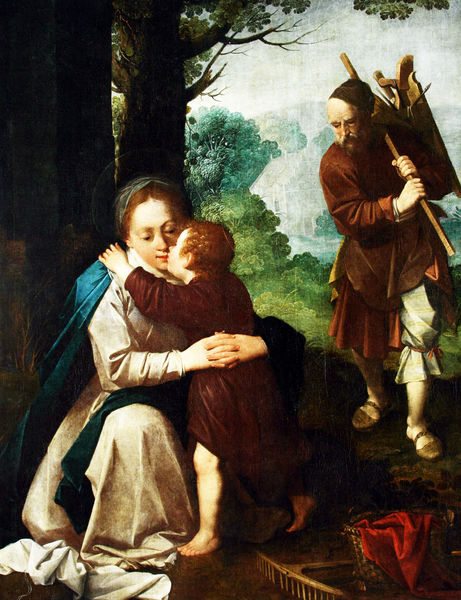
Titel: Die Hl. Familie im Freien
Künstler: Ulrich Loth
Standort: München
Institution: Bayerische Staatsgemäldesammlungen
Schlagwörter: baum, berg, blau, blätter, dunkel, fuß, gemälde, himmel, mann, schatten, umhang, weiß, bäume, grün, landschaft, menschen, ocker, sitzen, äste, braun, frau, grau, hell, hintergrund, holz, kleid, kleider, licht, ohr, szene, türkis, vordergrund, blick, haus, rot, tuch, weg, wiese, hochformat, malerei, schleife, alt, bart, hose, jung, mütze, arm, falten, kleidung, tragen, ärmel, bild, hände, niederlande, porträt, öl, hügel, natur, zweige, busch, boden, gewand, haare, mantel, sitzend, stehend, stoff, eltern, familie, gewänder, kind, mutter, tochter, vater, locken, wald, arbeit, genre, müller, garten, schleppe, kuss, küssen, liebe, ruhe, umarmung, schuhe, kiepe, schleppen, trage, rast, arbeiter, figuren, schnurbart, kopftuch, korb, junge, flucht, rothaarig, umarmen, alter, knabe, draußen, jugend, barfuß, hocken, flur, wärme, himme, sandale, heiligenschein, hobel, tischler, werkzeug, nimbus, braum, christus, jesus, zimmermann, wanderer, heilige, rucksack, körbchen, heilig, maria, madonna, träger, sohn, josef, joseph, marienbild, ägypten, heilige familie, rechen, rächen, rotes haar, intim, beinkleid, mama, jesus kind, harke, lichgt, familienausflug, g